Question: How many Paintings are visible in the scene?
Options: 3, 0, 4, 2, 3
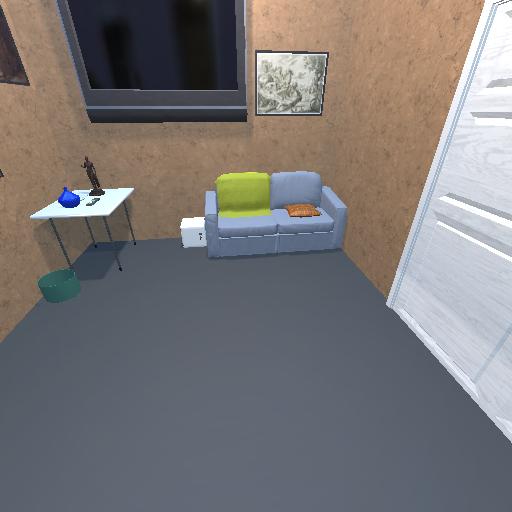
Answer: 3